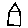
Label: house